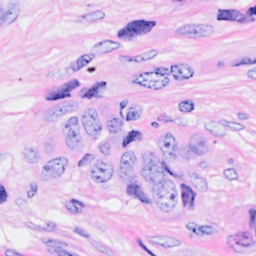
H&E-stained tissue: Breast